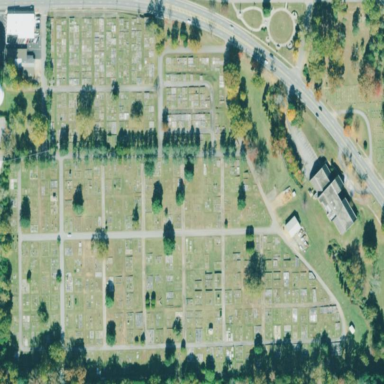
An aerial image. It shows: Cemetery.